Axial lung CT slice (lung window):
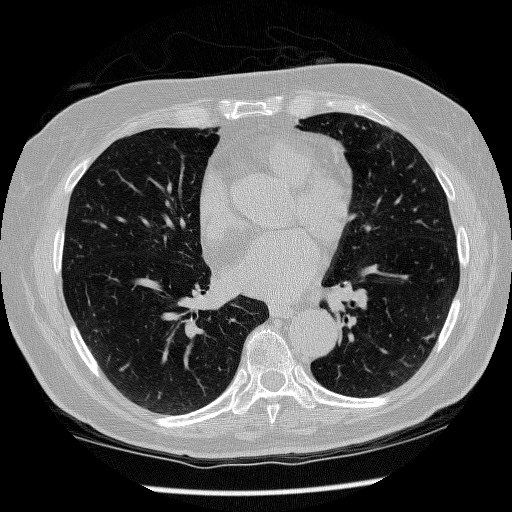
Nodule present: no